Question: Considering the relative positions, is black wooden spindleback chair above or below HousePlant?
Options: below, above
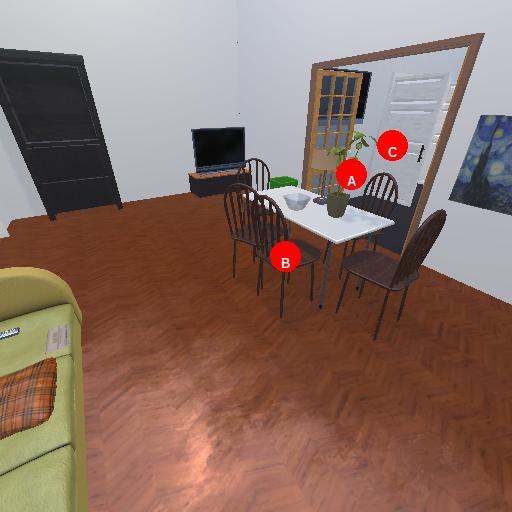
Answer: below